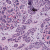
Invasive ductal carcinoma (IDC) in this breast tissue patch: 1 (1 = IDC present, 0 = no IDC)